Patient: sex F, age 80
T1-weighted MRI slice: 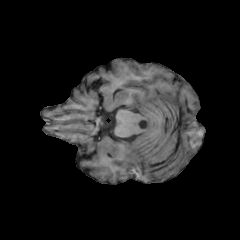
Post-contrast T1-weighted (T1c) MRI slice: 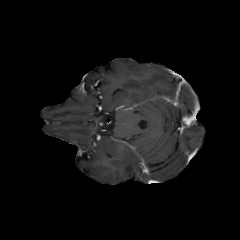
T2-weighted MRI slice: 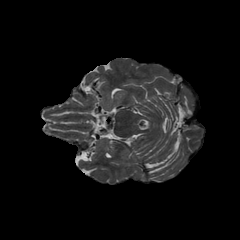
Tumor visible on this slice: no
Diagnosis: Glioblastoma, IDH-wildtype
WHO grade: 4